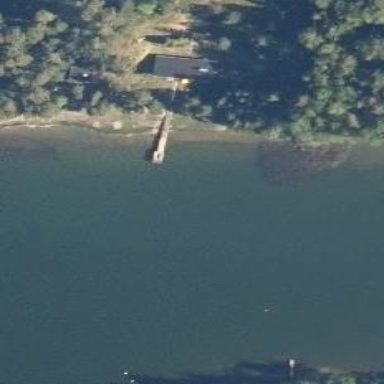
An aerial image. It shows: Man-made pier.